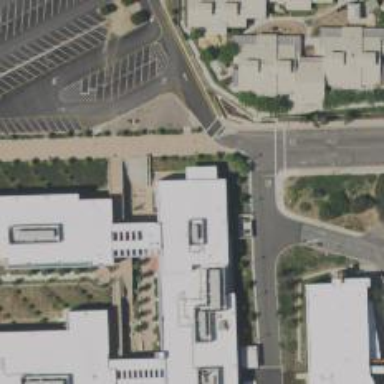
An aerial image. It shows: College building.